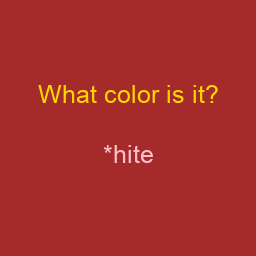
Color: pink
Color name shown: white
Background color: brown
Question text color: gold